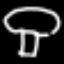
Label: mushroom